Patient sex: M
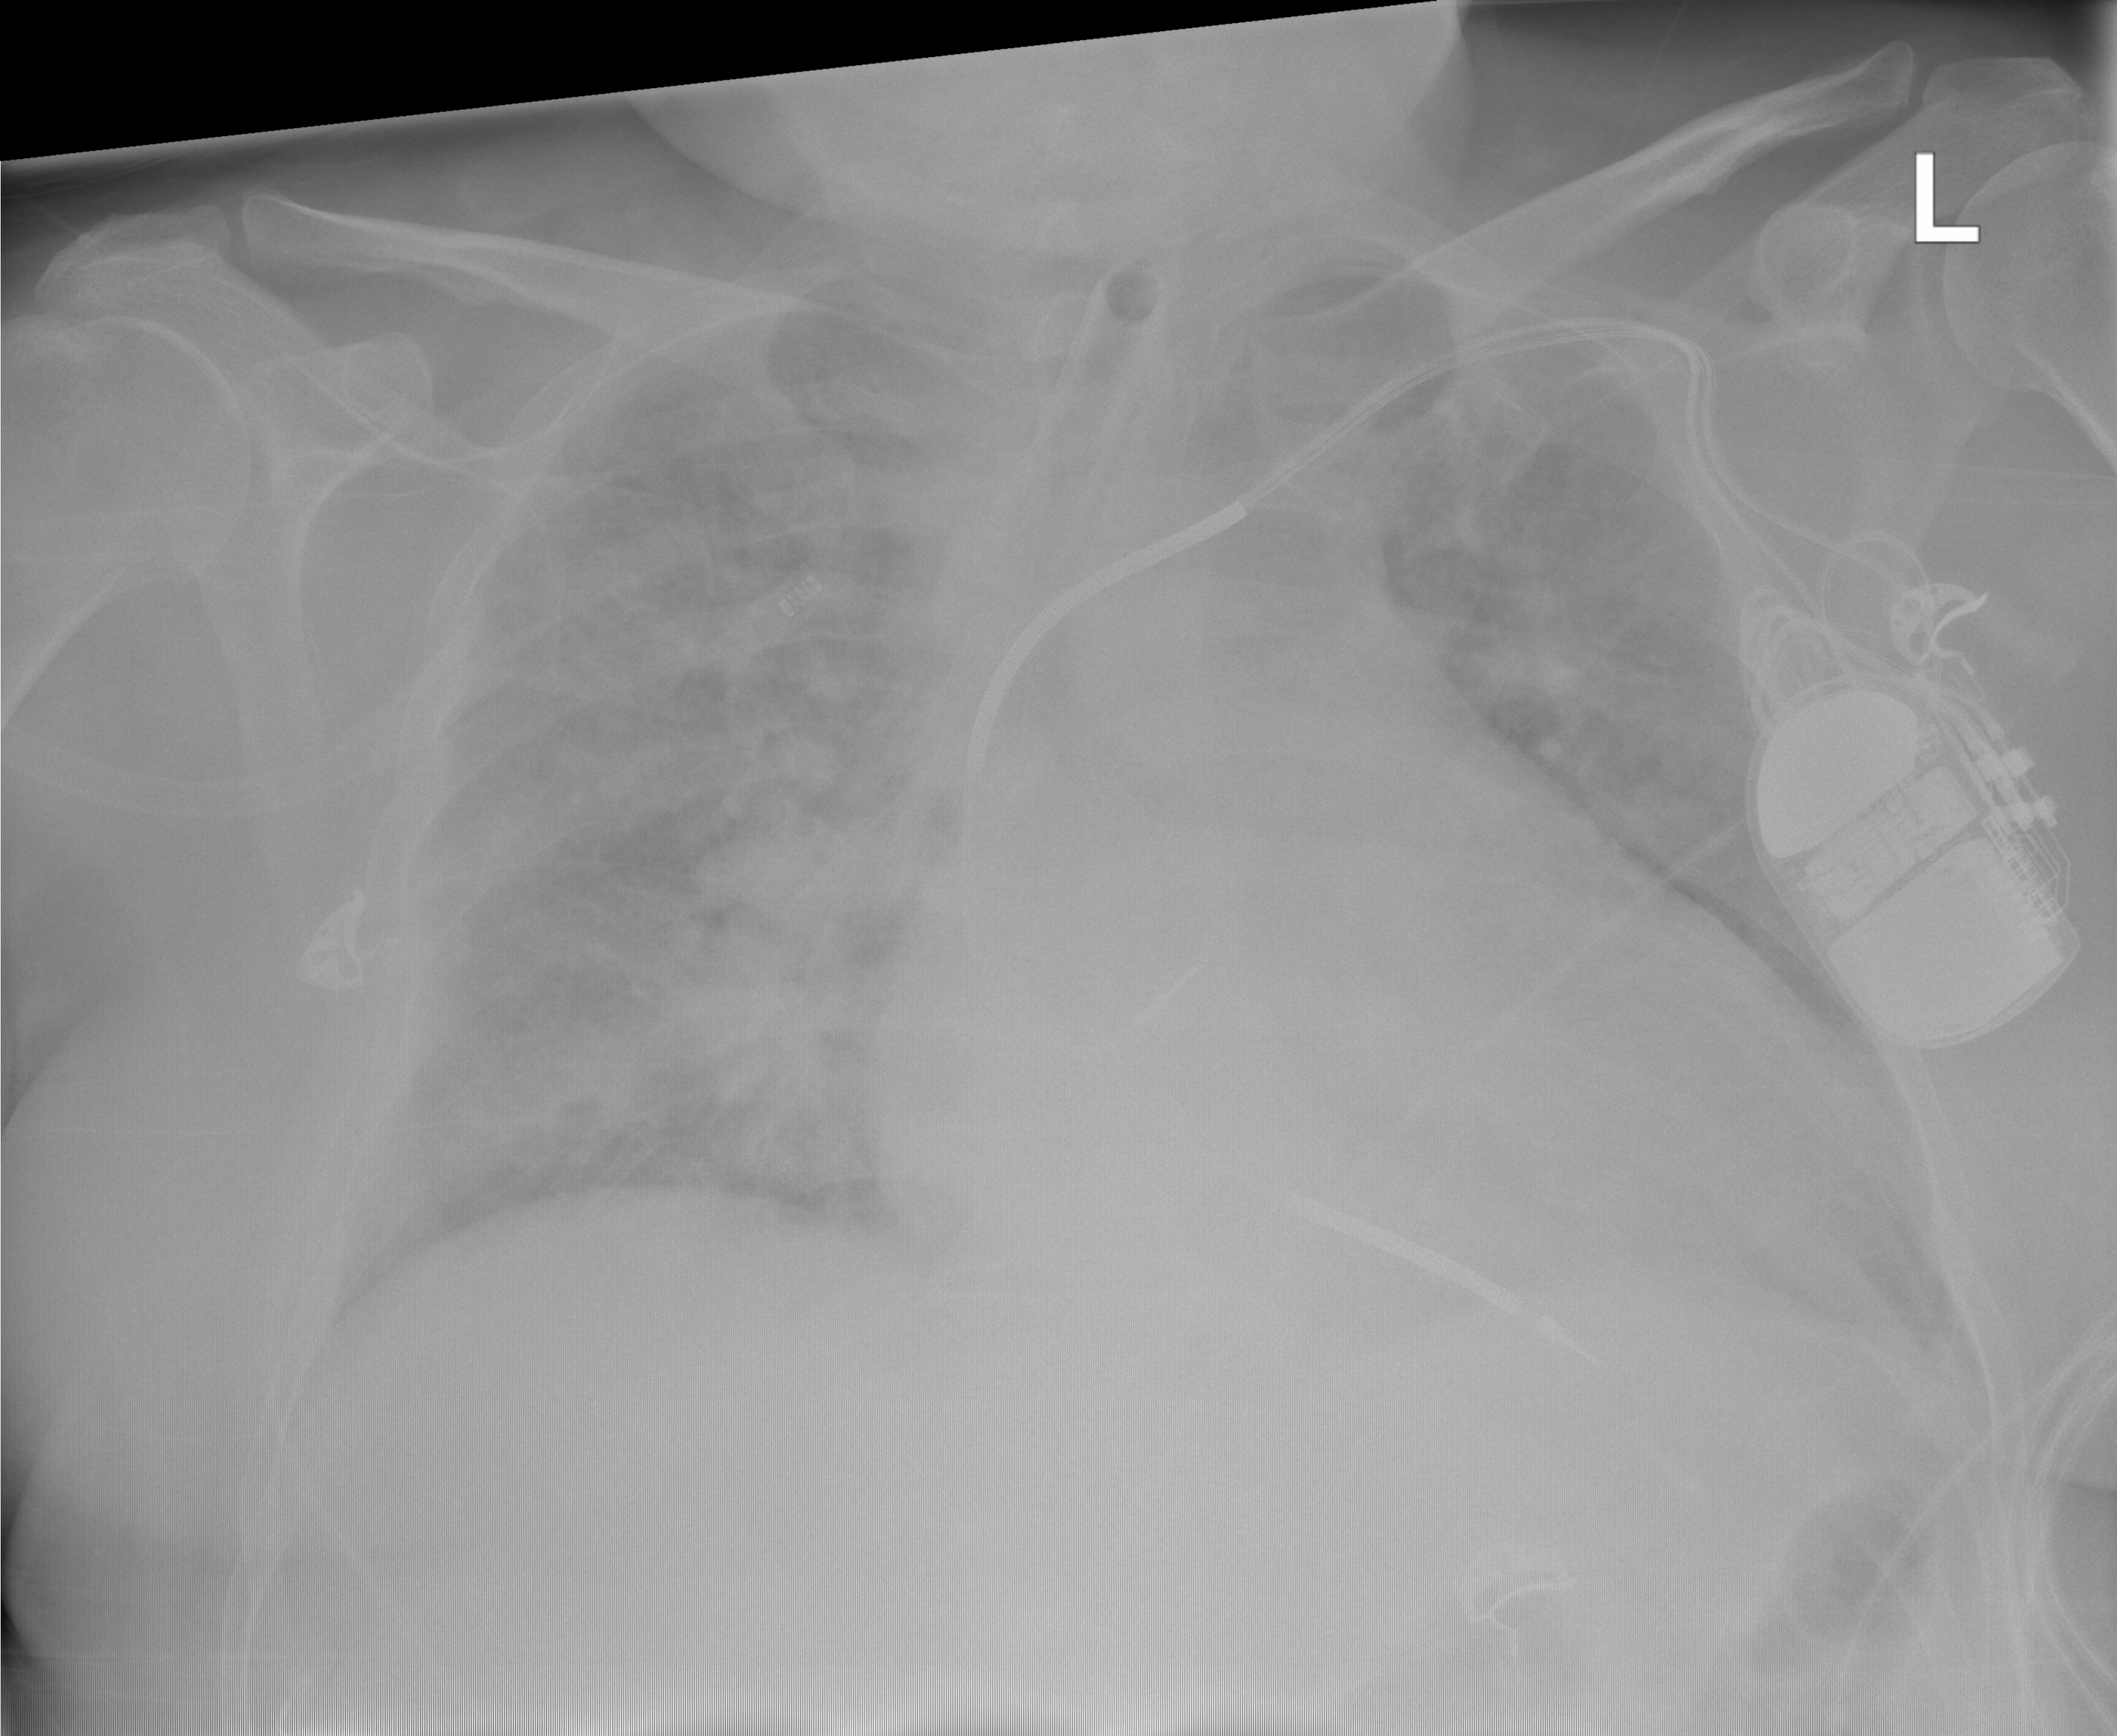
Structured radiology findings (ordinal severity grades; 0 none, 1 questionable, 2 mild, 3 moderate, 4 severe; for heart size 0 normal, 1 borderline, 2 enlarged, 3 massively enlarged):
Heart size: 3
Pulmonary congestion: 2
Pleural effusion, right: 0
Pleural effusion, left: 2
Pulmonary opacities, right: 3
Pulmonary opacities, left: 3
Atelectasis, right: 2
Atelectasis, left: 2